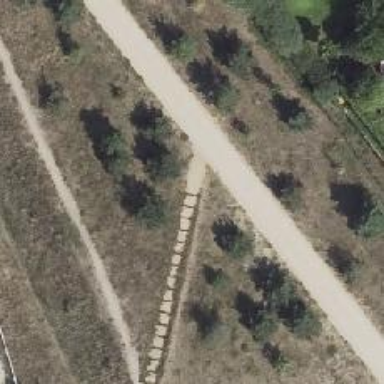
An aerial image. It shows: Footway along the road.